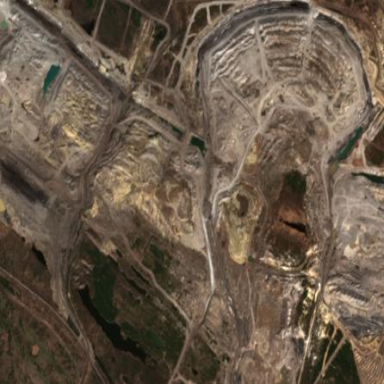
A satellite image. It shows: Quarry area.